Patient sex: M
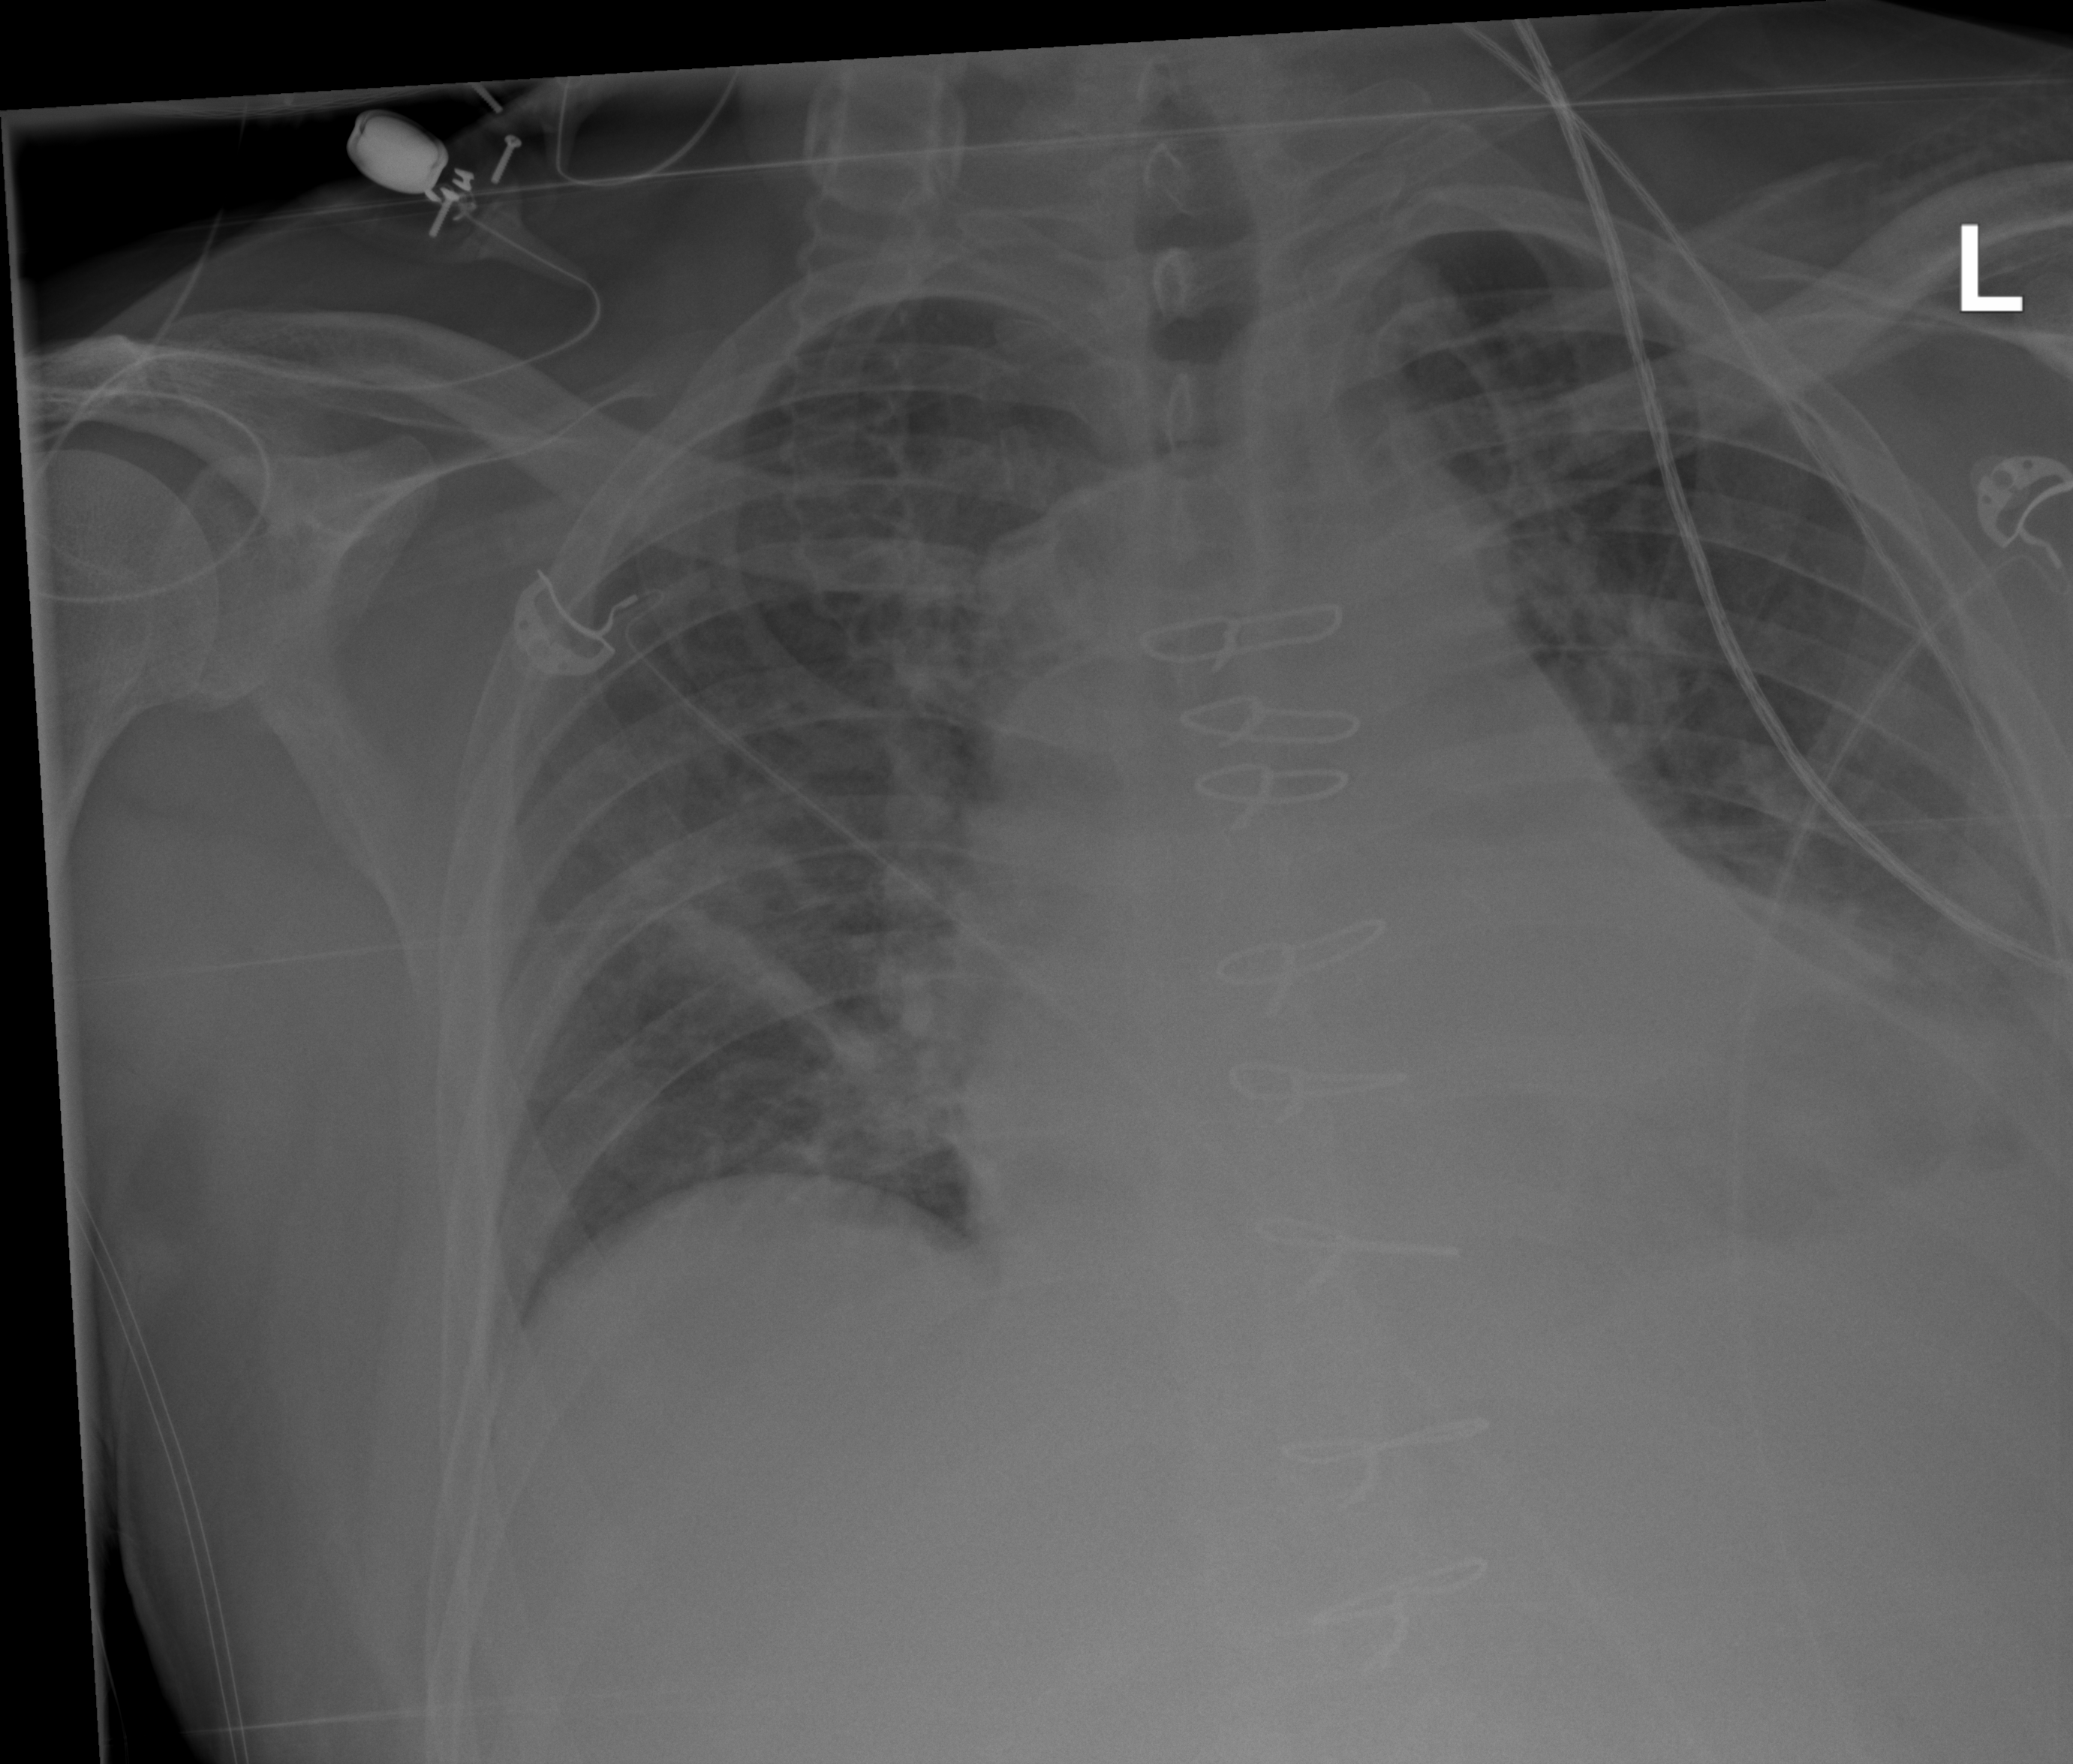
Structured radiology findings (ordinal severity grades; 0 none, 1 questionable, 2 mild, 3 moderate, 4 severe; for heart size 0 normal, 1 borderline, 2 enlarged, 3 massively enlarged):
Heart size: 2
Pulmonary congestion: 2
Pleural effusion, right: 0
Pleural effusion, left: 2
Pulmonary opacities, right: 2
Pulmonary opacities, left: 0
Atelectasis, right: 2
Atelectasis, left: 2